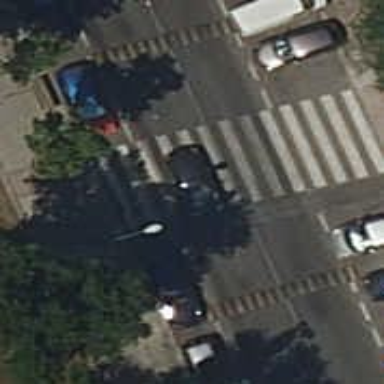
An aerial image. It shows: Uncontrolled zebra crossing.